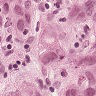
Metastatic tissue present: yes